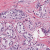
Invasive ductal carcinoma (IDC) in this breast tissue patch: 1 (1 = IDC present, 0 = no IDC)